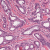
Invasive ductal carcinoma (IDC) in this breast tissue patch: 1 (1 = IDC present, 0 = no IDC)